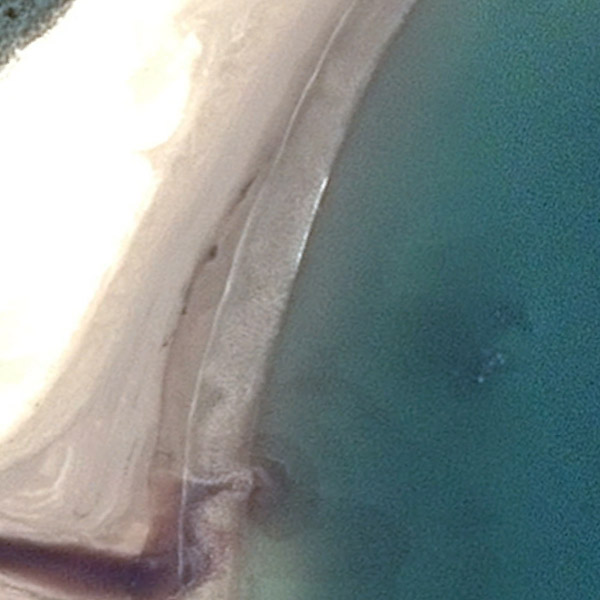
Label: Beach